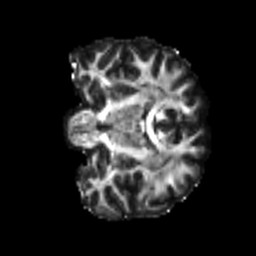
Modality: FA
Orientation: coronal
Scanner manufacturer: siemens
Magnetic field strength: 3 T
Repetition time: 4 s
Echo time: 0.0594 s